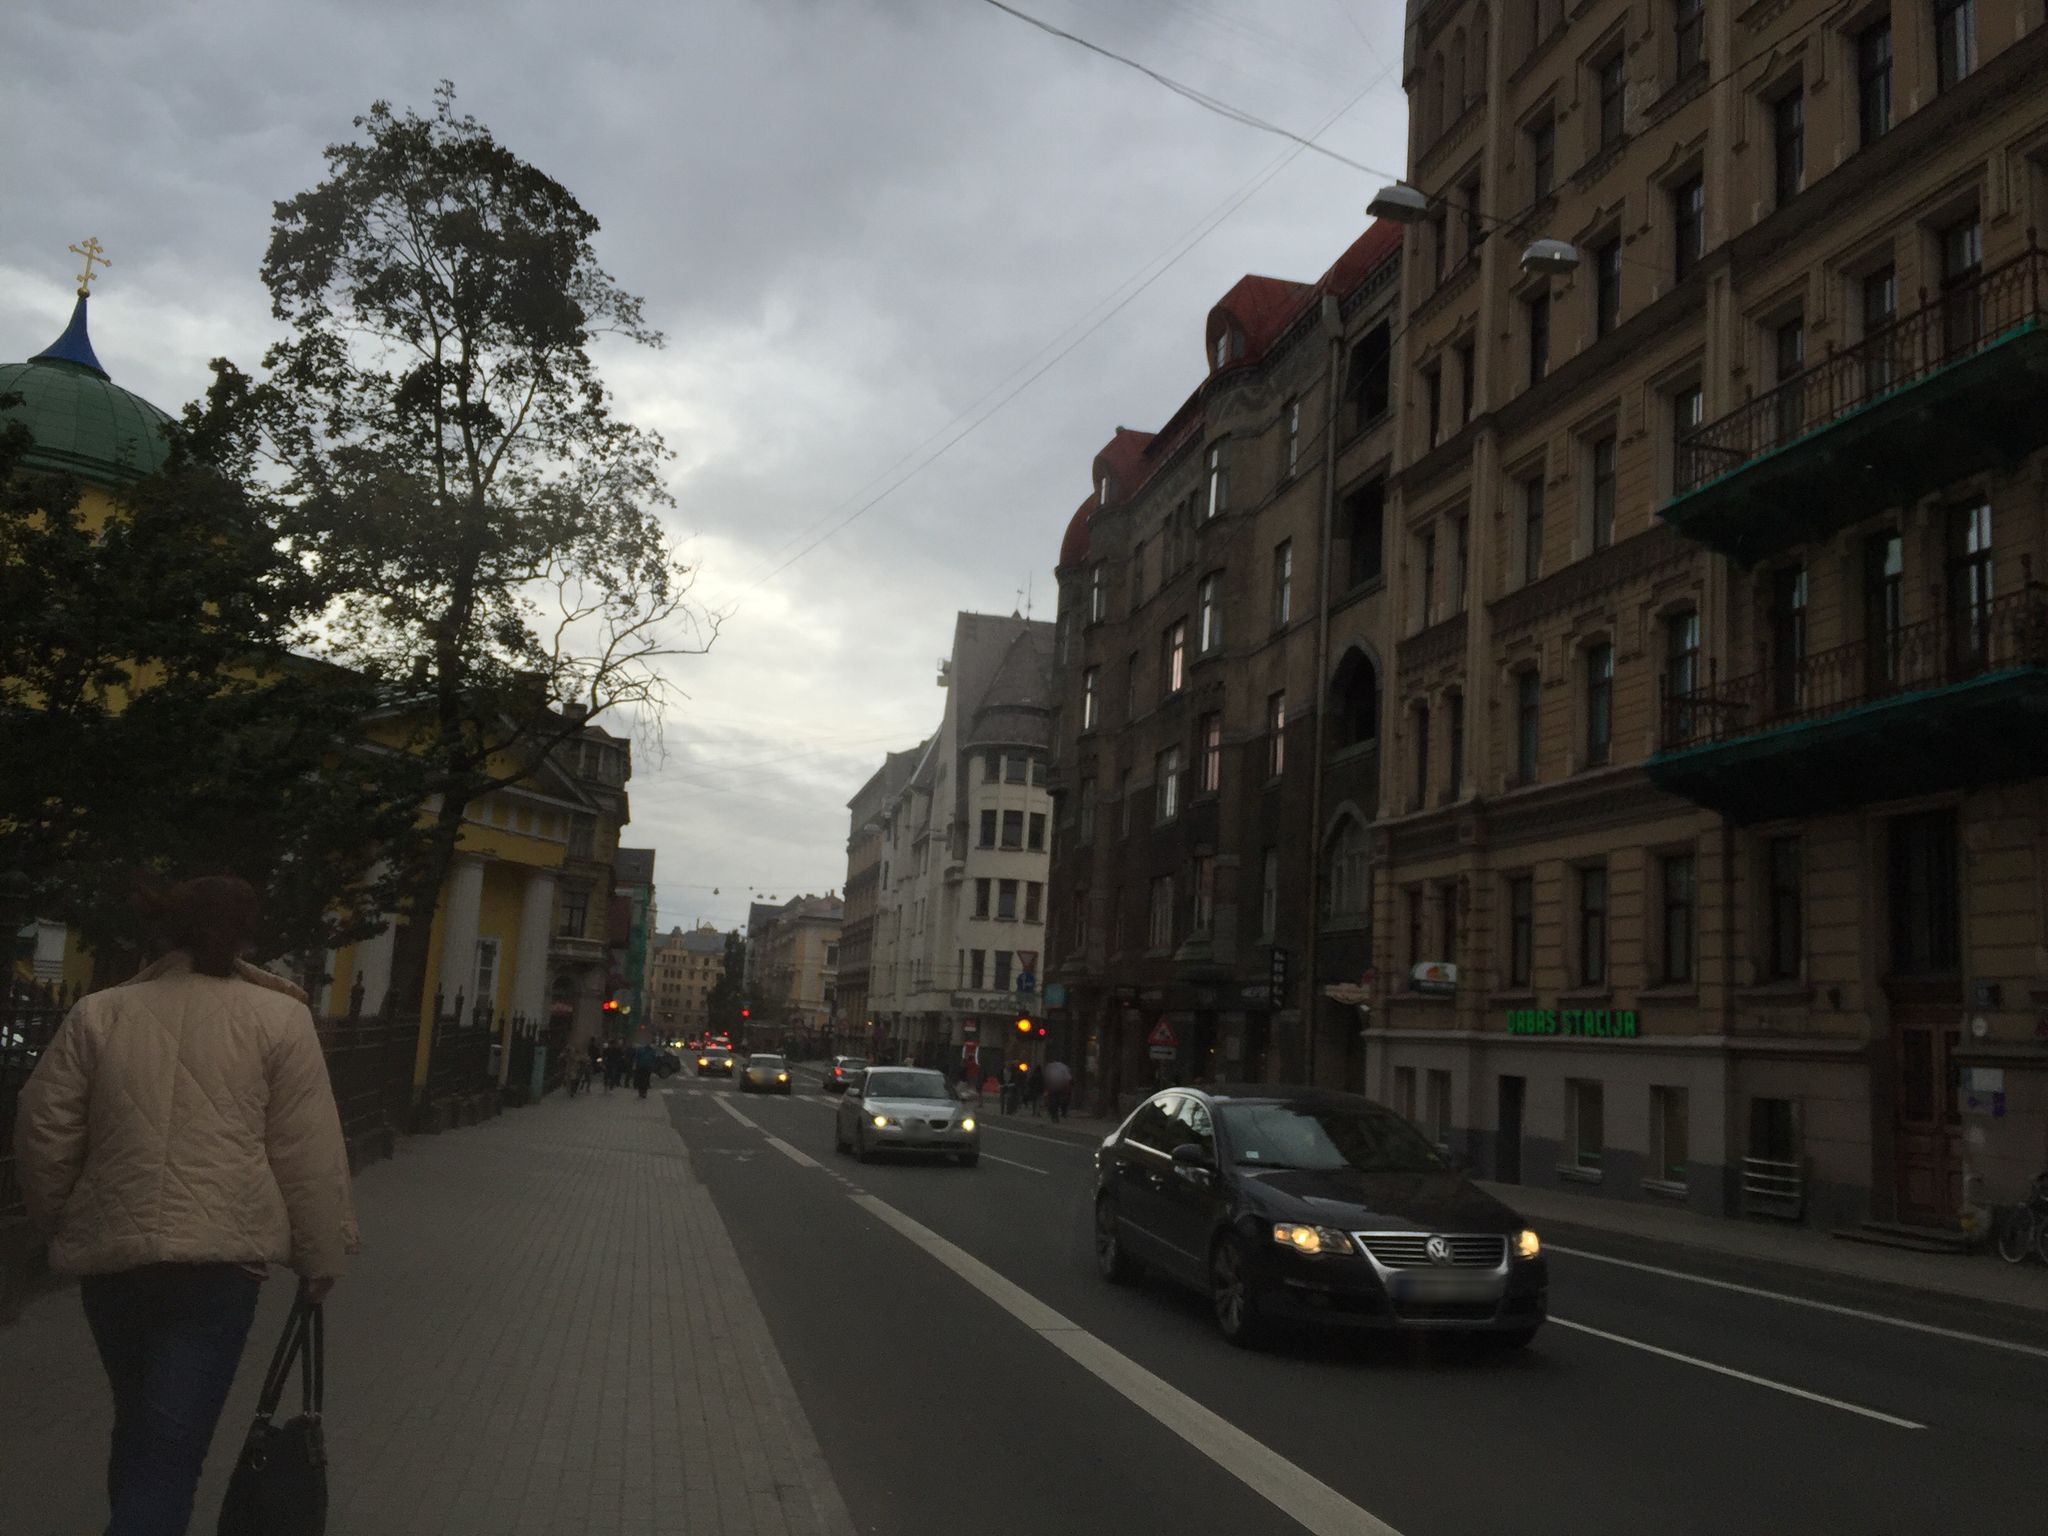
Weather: cloudy
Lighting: day
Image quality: good
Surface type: driving surface
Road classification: primary
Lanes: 2
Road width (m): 1.0
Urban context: urban centre
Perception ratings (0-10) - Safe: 6.92, Lively: 8.37, Beautiful: 8.02, Boring: 1.17, Depressing: 2.63, Wealthy: 7.71